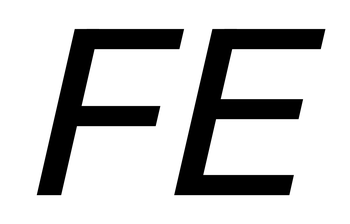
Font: InstrumentSans-Italic_Medium_Italic